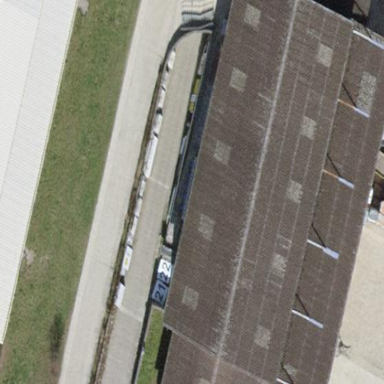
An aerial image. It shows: Industrial building.